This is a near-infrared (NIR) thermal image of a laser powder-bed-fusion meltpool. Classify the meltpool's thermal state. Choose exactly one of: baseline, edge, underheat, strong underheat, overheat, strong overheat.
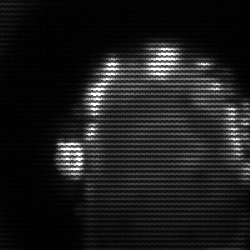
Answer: baseline